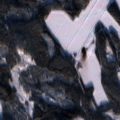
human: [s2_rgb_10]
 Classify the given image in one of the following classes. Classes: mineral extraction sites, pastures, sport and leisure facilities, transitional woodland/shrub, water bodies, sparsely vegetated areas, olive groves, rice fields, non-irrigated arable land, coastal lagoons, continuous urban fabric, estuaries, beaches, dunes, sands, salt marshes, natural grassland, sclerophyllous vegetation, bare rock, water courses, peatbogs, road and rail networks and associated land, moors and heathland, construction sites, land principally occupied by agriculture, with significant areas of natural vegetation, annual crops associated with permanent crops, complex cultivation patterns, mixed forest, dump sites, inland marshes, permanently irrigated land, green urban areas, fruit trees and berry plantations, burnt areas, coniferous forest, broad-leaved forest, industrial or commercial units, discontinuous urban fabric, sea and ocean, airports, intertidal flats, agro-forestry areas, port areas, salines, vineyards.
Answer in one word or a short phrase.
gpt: coniferous forest, mixed forest, transitional woodland/shrub, peatbogs